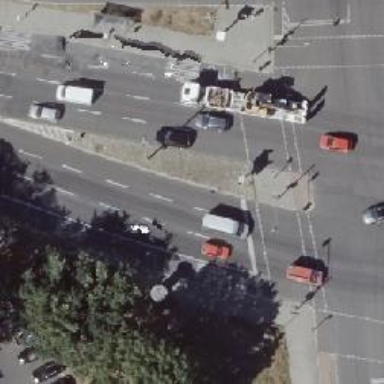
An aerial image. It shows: Road with traffic signals.